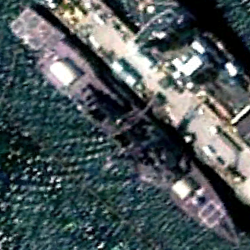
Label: destroyer